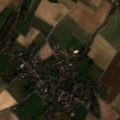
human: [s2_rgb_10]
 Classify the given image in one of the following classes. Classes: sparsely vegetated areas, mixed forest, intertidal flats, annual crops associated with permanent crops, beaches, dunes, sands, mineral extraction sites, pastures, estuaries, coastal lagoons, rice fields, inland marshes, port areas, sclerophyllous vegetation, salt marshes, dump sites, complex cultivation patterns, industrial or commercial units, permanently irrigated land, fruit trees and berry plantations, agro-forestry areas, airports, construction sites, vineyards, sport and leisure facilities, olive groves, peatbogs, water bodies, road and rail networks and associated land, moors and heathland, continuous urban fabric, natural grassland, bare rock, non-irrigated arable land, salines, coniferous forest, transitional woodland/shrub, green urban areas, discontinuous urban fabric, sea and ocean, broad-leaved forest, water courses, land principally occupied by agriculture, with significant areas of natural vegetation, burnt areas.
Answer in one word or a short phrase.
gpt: discontinuous urban fabric, non-irrigated arable land, pastures, complex cultivation patterns